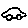
Label: car